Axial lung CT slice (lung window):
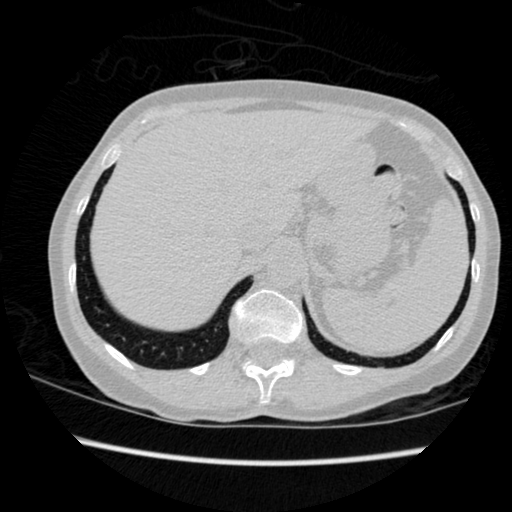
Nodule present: no